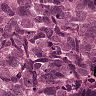
Metastatic tissue present: yes